Question:
The requirement I have to implement is to create special views that look similar to a gallery.But it has more functions in the project, more details can be hidden after this view being created. My question is how to create a view like this.
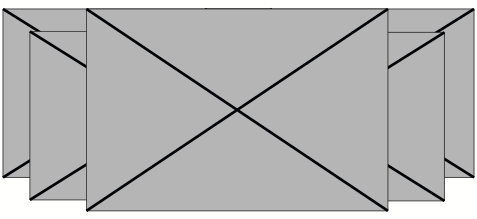
Answer: It's called a Coverflow.
There's no inbuilt widget, luckily <URL> guy has written a nice implementation for it.